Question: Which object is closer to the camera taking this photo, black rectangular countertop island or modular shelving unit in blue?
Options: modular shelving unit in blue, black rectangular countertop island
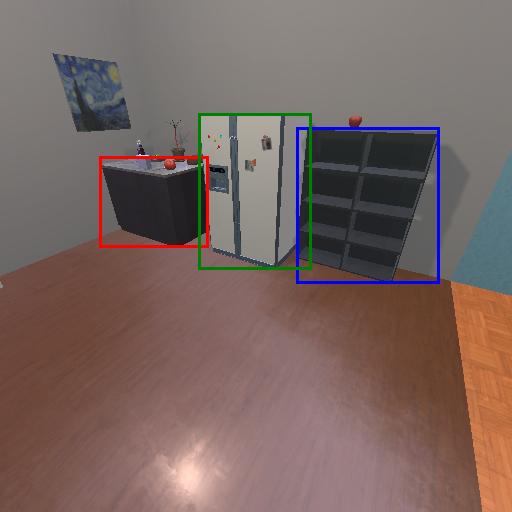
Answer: modular shelving unit in blue